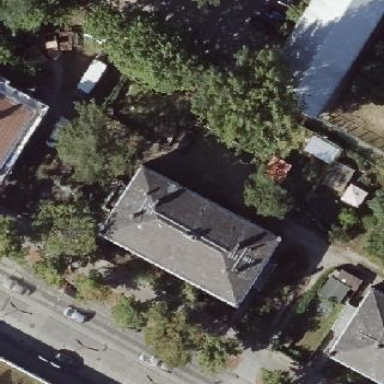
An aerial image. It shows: Residential building with hipped grey roof and maroon walls.